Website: lowes
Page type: payment
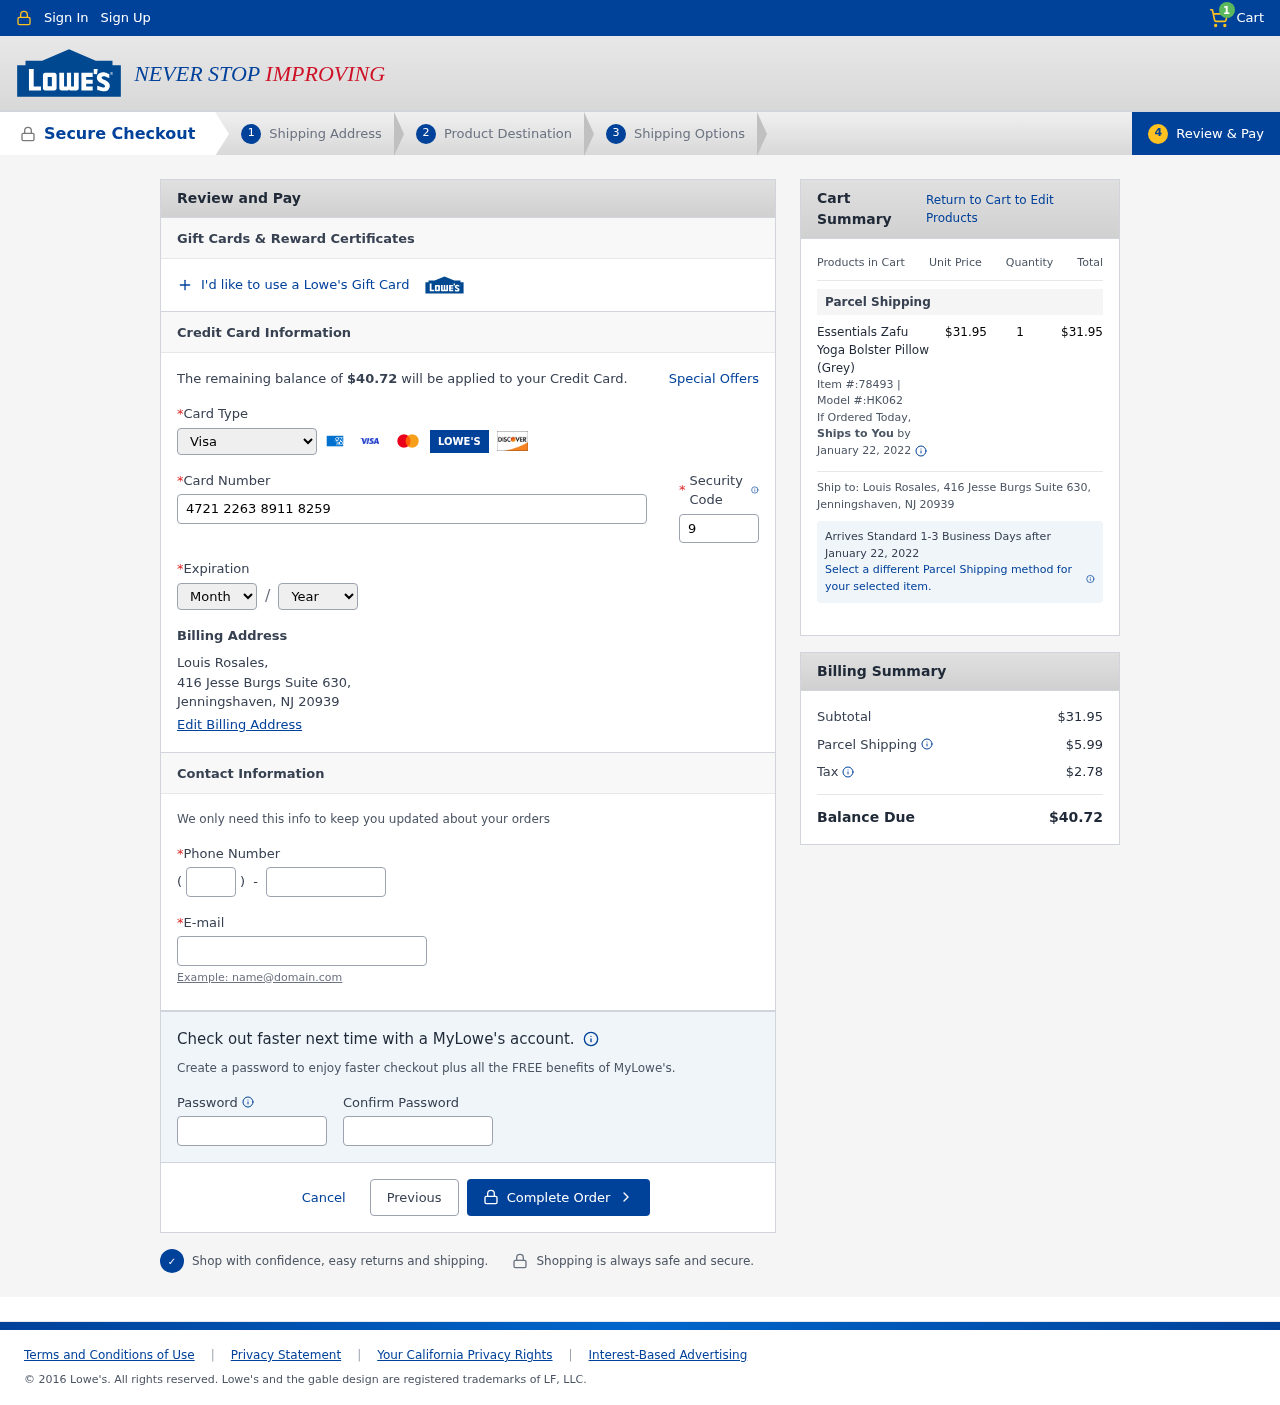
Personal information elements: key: PII_CARD_CVV
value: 921
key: PII_CARD_EXPIRY_MONTH
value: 04
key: PII_CARD_EXPIRY_YEAR
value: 28
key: PII_CARD_NUMBER
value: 4721 2263 8911 8259
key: PII_CARD_TYPE
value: Visa
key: PII_CITY_STATE_ZIP
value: Jenningshaven, NJ 20939
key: PII_EMAIL
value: louis.rosales@hotmail.com
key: PII_FULLNAME
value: Louis Rosales,
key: PII_PHONE
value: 4676051741
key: PII_PHONE_AREA
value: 467
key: PII_STREET
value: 416 Jesse Burgs Suite 630,
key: PII_FULLNAME2
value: Louis Rosales
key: PII_STREET2
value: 416 Jesse Burgs Suite 630
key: PII_CITY_STATE_ZIP2
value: Jenningshaven, NJ 20939
Product elements: key: PRODUCT1_NAME
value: Essentials Zafu Yoga Bolster Pillow (Grey)
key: PRODUCT1_PRICE
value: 31.95
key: PRODUCT1_QUANTITY
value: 1
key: PRODUCT1_ITEM
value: Item #:78493
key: PRODUCT1_MODEL
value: Model #:HK062
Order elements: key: ORDER_NUM_ITEMS
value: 1
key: ORDER_TOTAL
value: $40.72
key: ORDER_SHIPPING_DATE
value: January 22, 2022
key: ORDER_SUBTOTAL
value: $31.95
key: ORDER_SHIPPING_DATE2
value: January 22, 2022
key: ORDER_SHIPPING_COST
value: $5.99
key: ORDER_TAX
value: $2.78